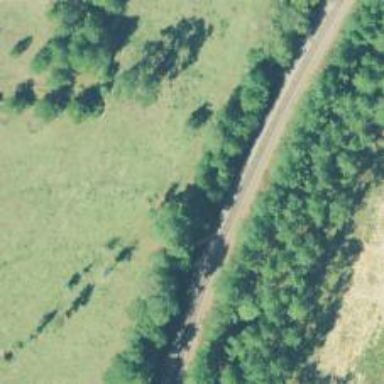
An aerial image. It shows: Railway track.